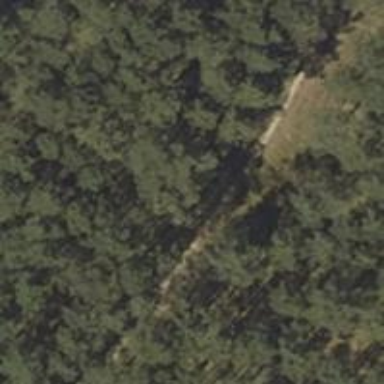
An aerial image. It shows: Track road.